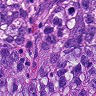
Metastatic tissue present: yes